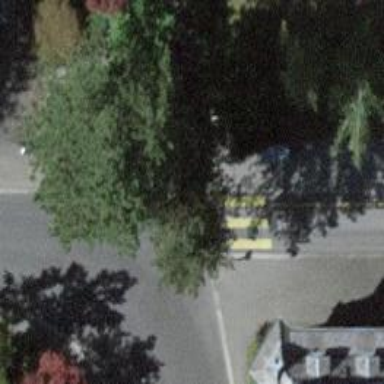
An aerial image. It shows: Asphalt sidewalk along the footway.